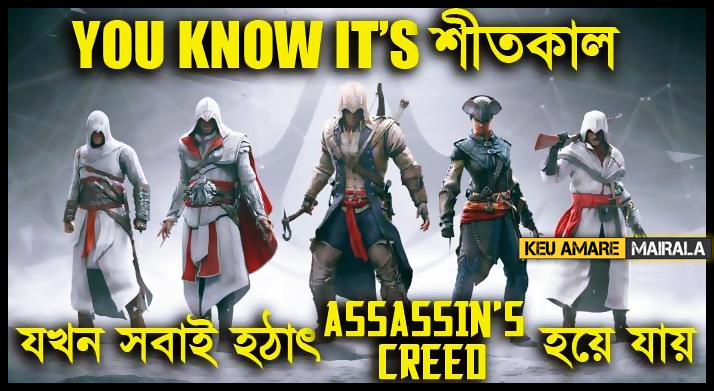
Caption: YOU KNOW IT'S শীতকাল যখন সবাই হঠাৎ  ASSASSIN'S CREED হয়ে যায়
Label: non-hate